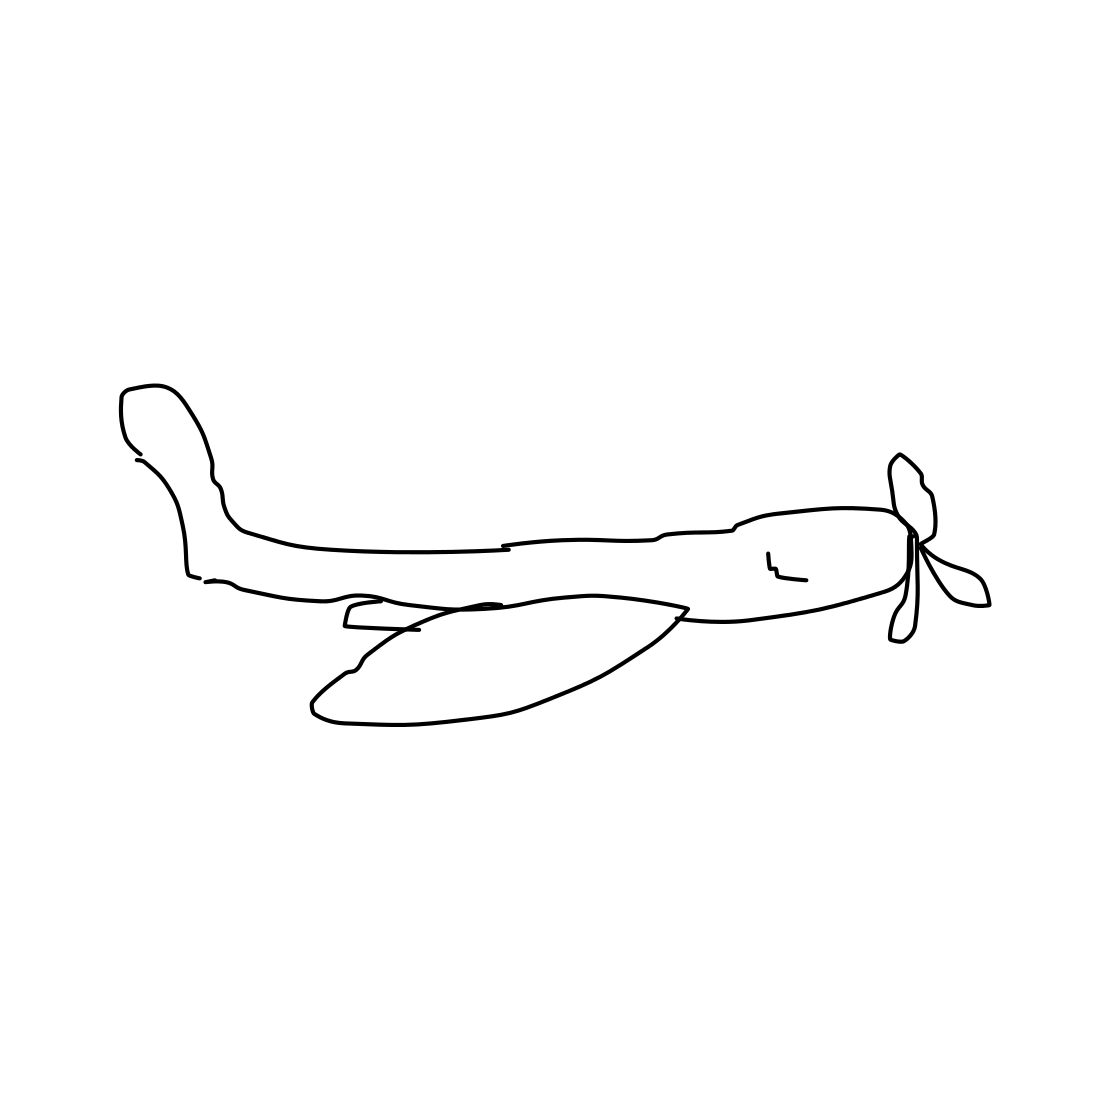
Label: airplane